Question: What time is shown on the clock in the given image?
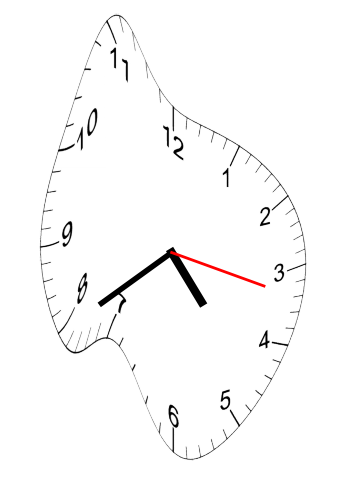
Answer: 04:39:17